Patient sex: M
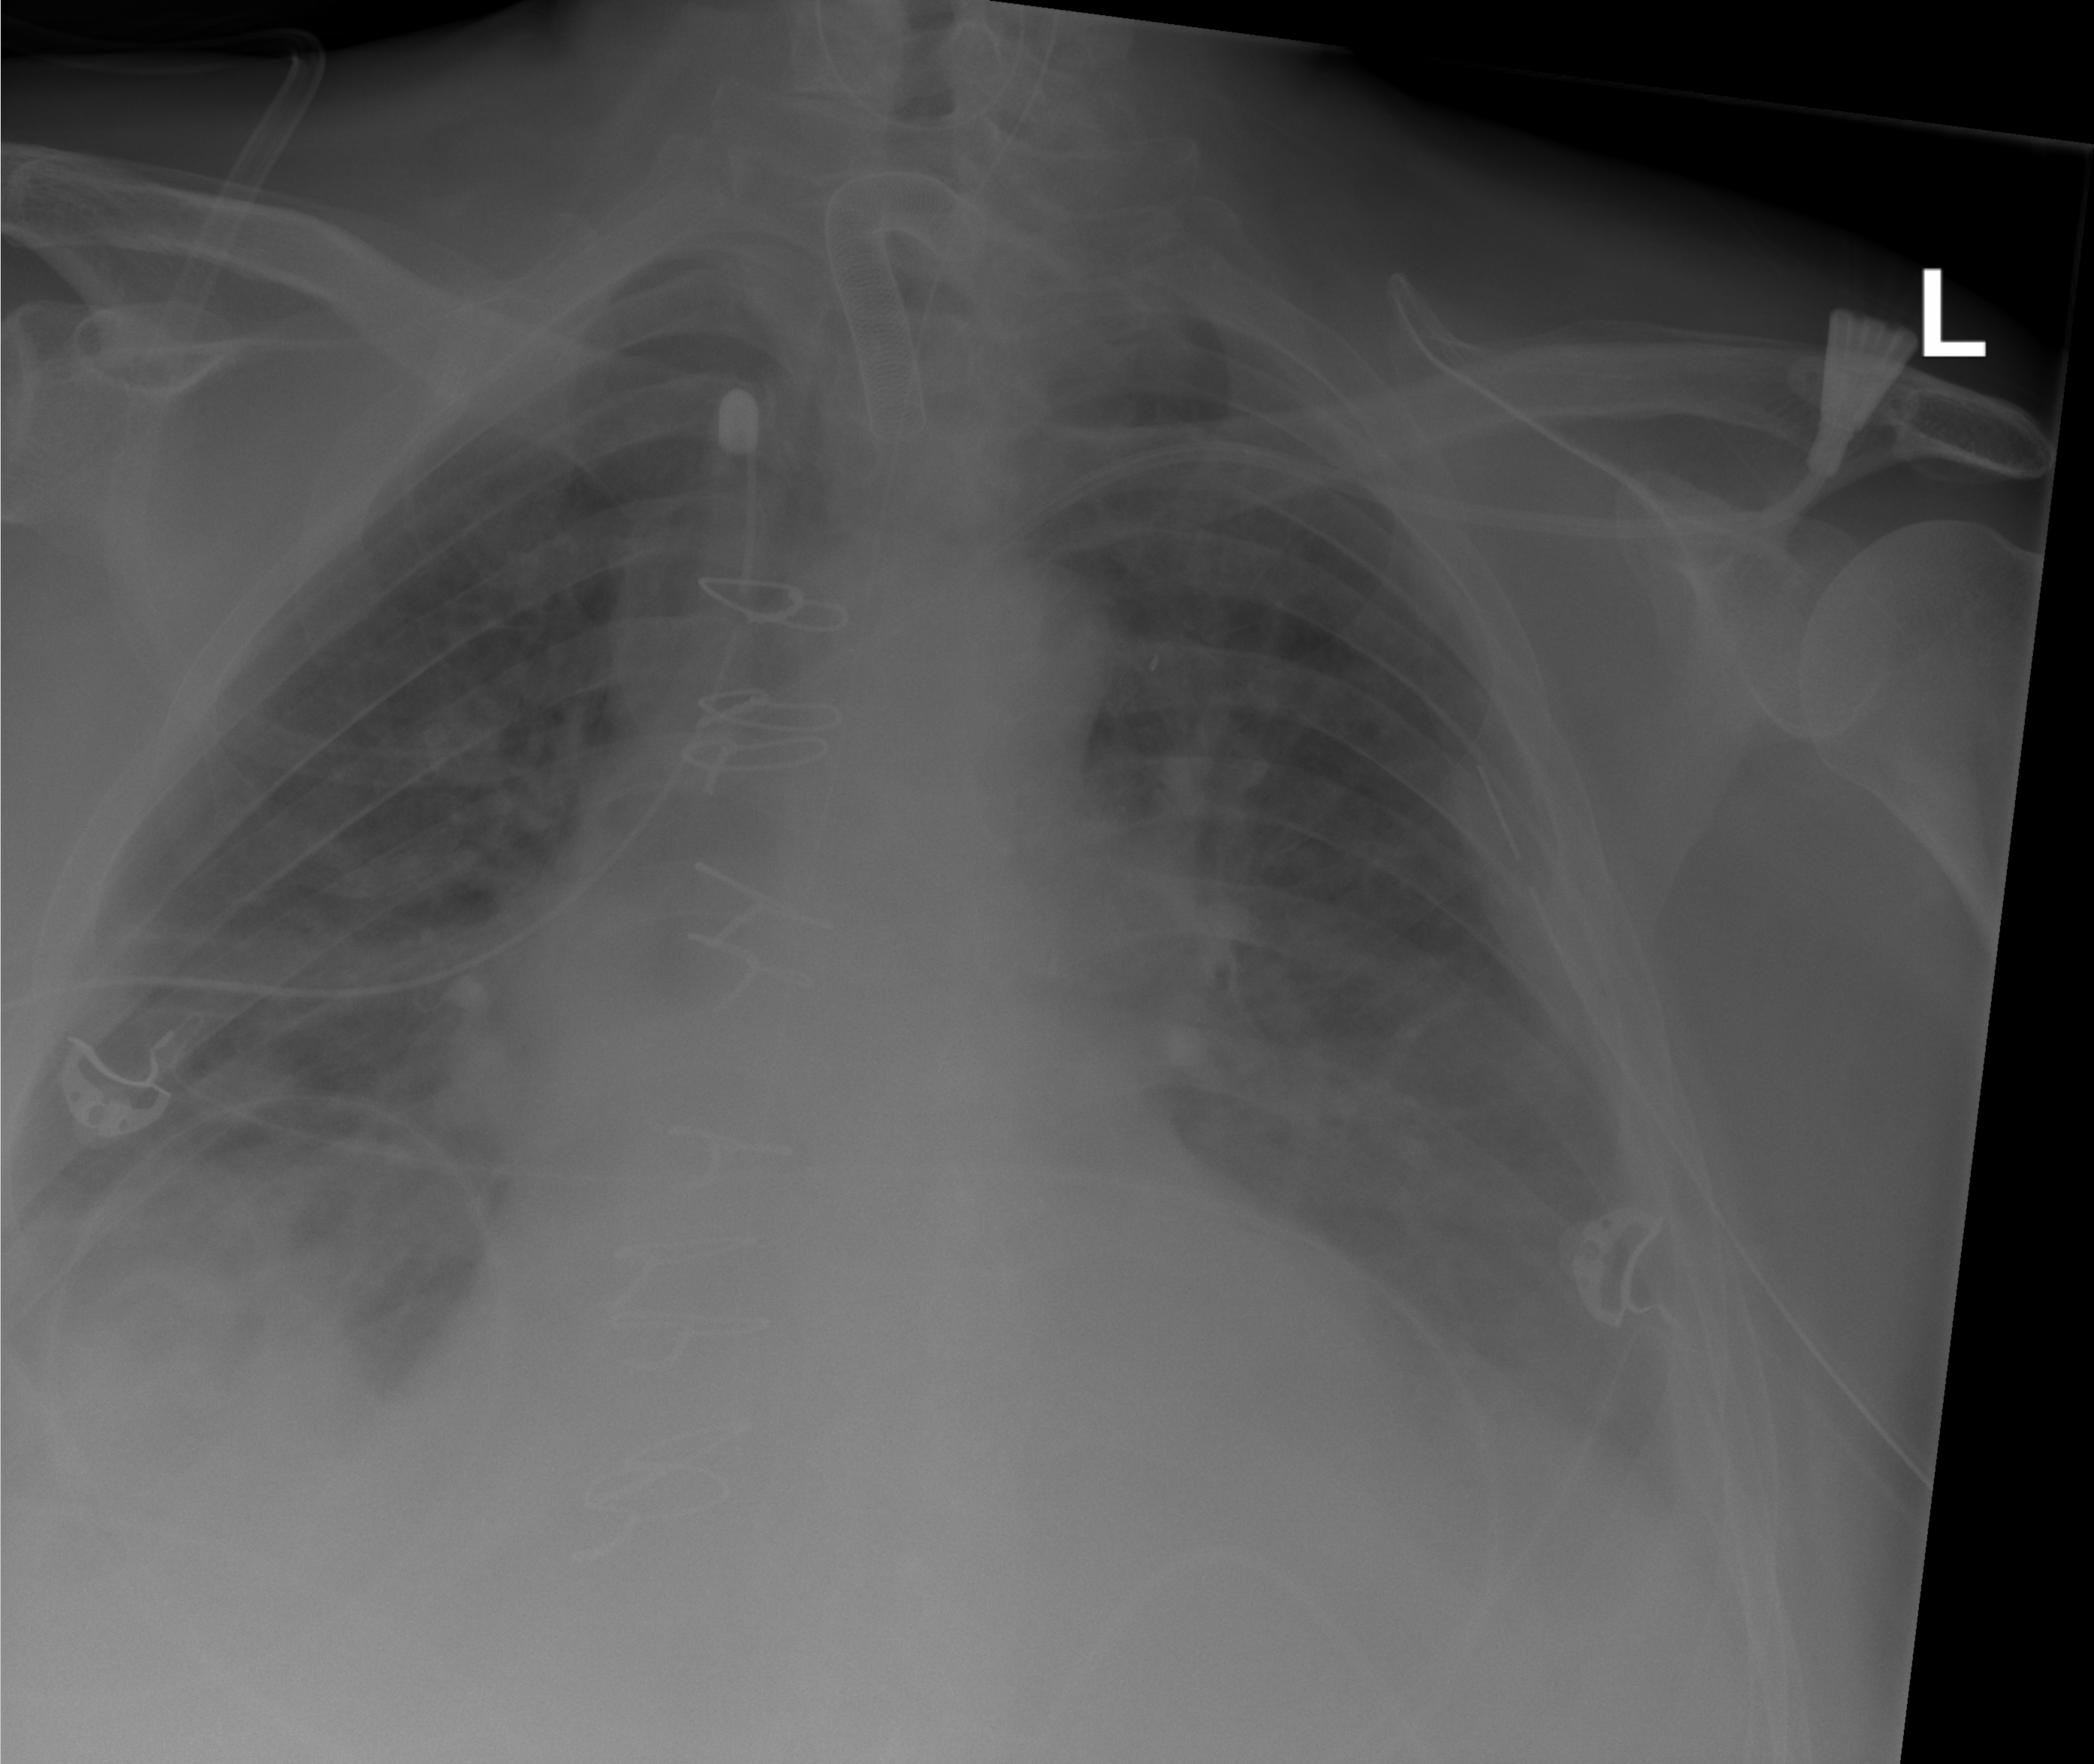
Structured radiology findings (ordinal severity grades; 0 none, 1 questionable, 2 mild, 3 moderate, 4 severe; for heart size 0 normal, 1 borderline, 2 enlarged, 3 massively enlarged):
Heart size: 2
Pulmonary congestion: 2
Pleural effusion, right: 3
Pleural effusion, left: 2
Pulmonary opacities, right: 2
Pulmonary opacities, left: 2
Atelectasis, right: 3
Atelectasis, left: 2